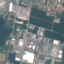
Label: Industrial